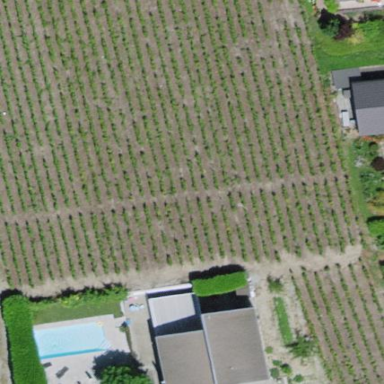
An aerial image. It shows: Vineyard growing grapes.